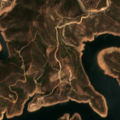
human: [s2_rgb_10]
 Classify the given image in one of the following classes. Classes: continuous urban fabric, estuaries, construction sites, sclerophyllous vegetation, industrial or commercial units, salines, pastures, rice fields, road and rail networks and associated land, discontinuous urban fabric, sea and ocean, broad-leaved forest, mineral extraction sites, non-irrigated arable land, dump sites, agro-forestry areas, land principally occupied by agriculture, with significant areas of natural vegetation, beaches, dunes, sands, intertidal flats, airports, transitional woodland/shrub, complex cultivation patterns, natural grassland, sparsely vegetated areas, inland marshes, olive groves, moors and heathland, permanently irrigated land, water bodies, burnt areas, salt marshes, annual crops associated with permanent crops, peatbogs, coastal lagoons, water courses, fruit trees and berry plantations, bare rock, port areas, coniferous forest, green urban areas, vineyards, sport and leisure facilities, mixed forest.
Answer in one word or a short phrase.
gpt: sclerophyllous vegetation, transitional woodland/shrub, water bodies